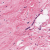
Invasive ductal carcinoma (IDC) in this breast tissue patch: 0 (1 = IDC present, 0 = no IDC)